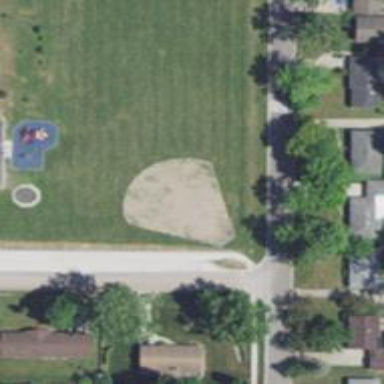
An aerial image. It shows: Baseball pitch for leisure land activities.